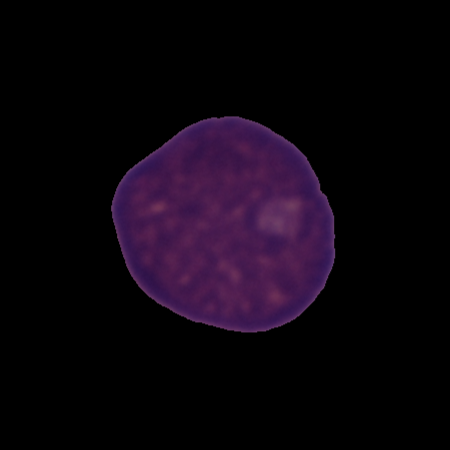
Label: cancer